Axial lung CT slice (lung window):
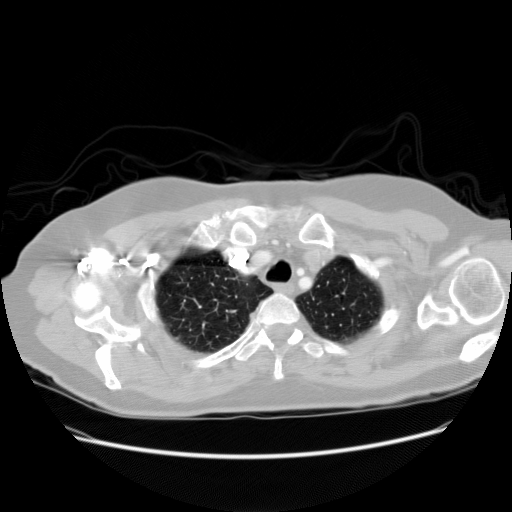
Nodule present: no